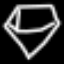
Label: diamond